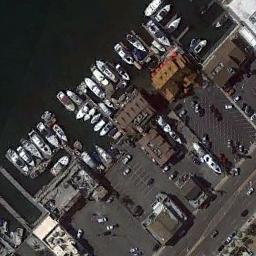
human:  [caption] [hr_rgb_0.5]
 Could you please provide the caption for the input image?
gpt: Many buildings of different shapes are near the harbor .

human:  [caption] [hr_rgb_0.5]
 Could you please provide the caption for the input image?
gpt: The harbor with some neatly docked boats is surrounded by some buildings and parking lots .

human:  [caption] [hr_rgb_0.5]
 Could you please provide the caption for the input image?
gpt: There are different sizes of ships in the harbor .

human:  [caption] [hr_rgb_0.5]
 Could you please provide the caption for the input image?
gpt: Many ships are neatly moored on the sea next to the harbor next to the building and parking lot .

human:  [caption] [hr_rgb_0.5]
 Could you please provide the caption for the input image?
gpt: There are some buildings and parking lots beside the harbor .